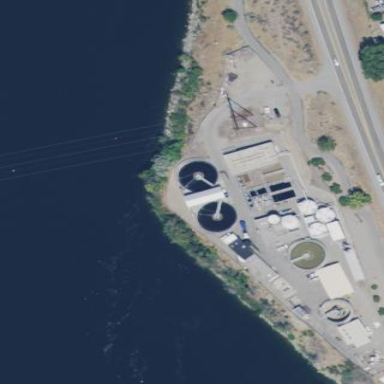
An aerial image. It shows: Wastewater plant.